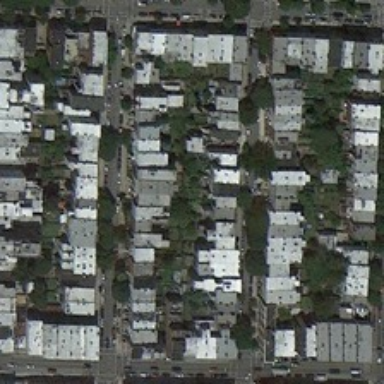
Many gray white buildings and green trees are in a dense residential area .